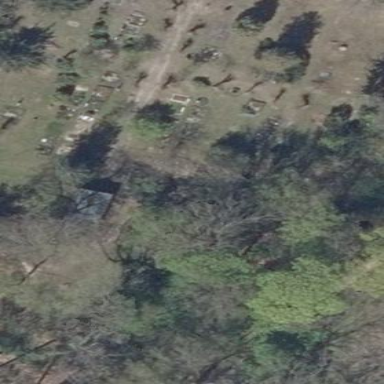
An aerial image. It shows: Cemetery.